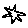
Label: star